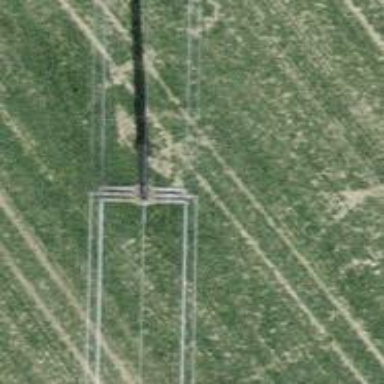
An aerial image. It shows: Power pole.